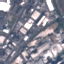
Label: Industrial